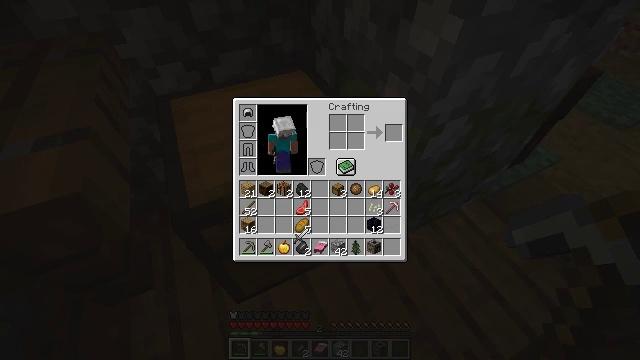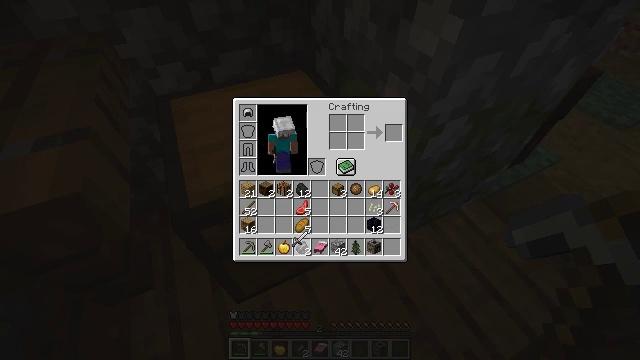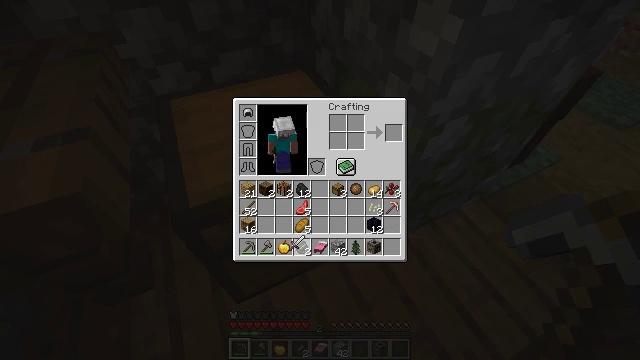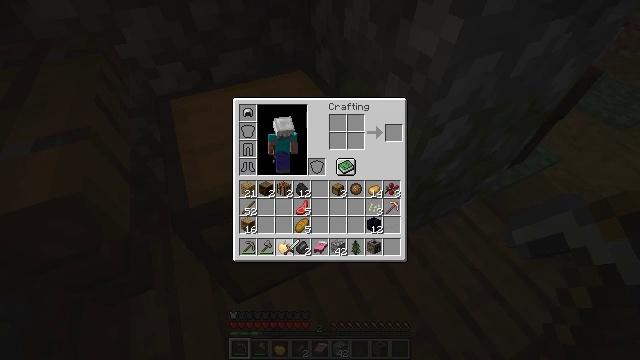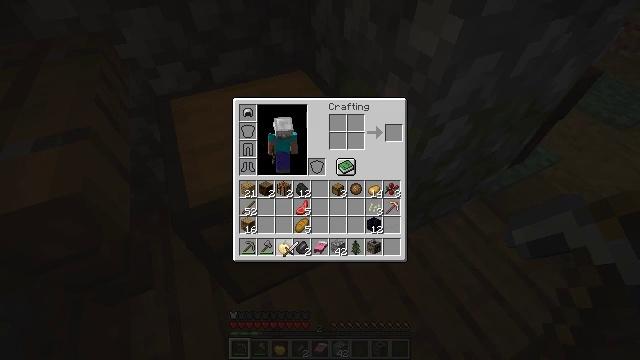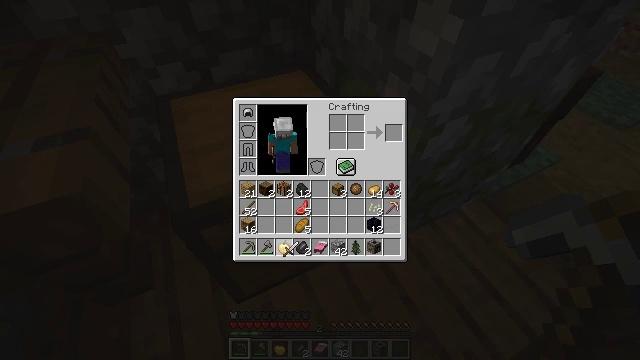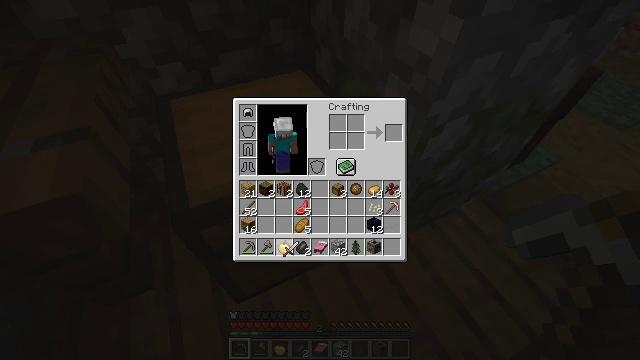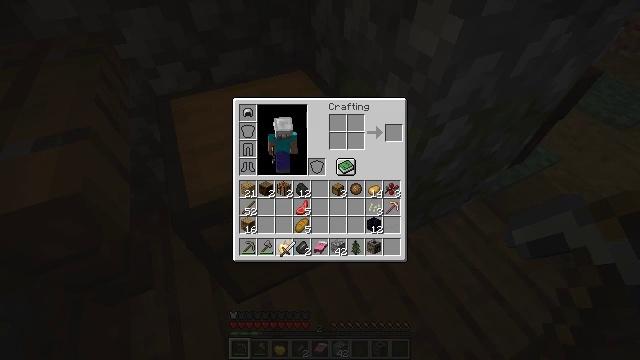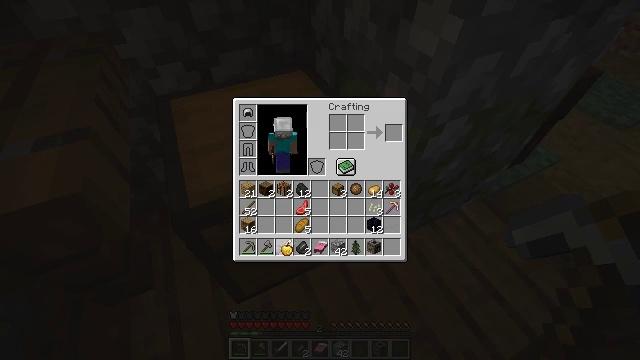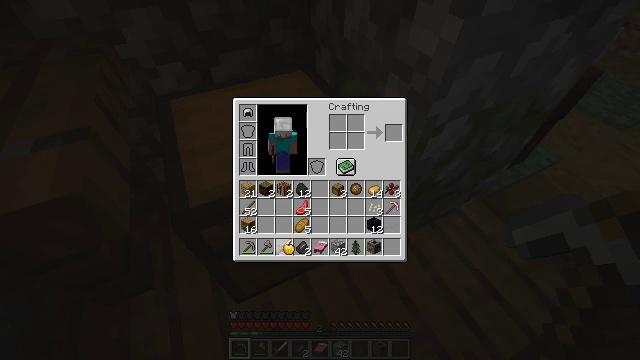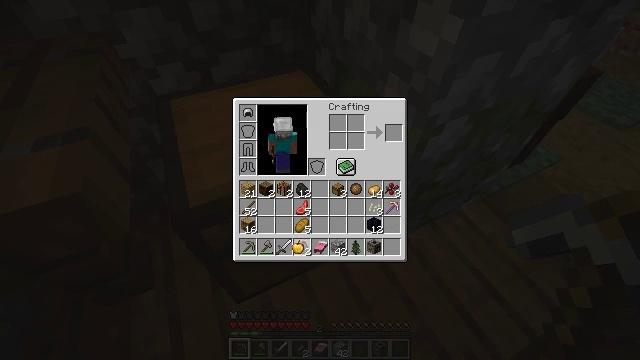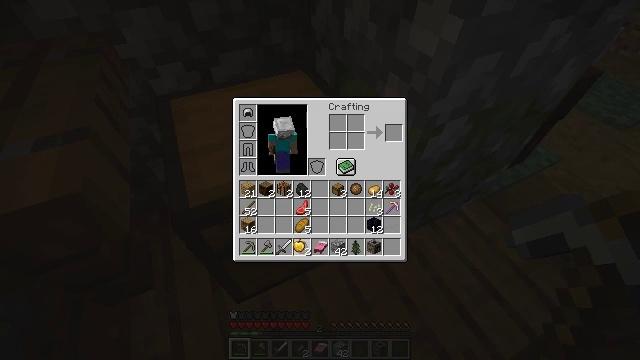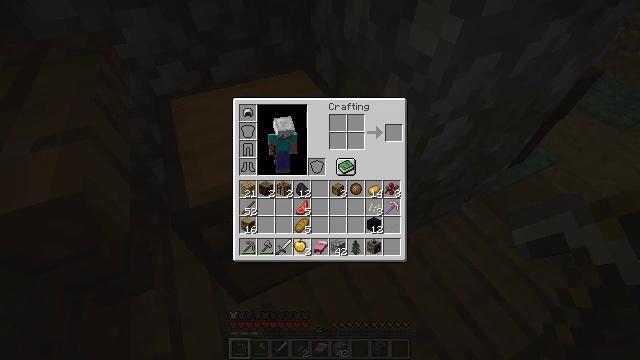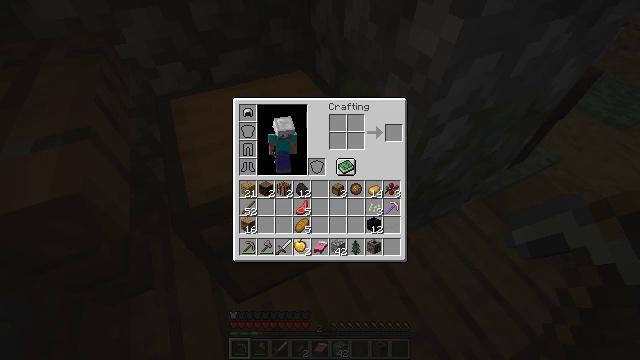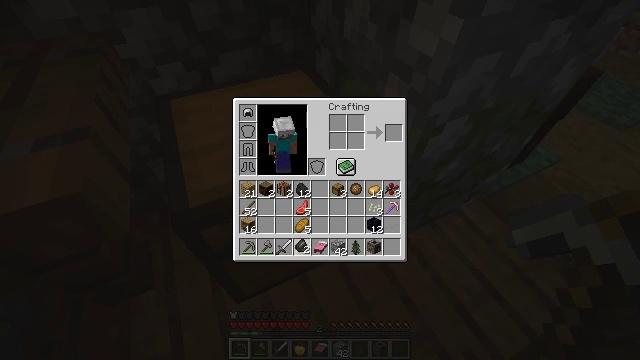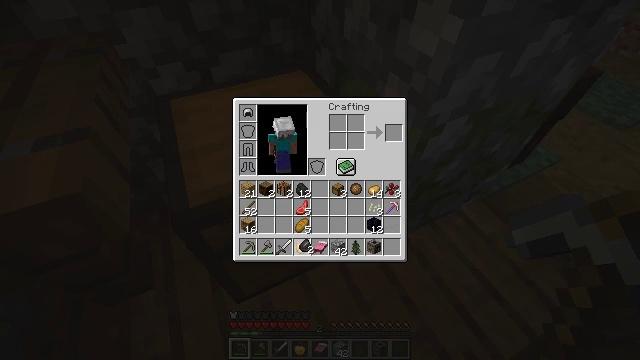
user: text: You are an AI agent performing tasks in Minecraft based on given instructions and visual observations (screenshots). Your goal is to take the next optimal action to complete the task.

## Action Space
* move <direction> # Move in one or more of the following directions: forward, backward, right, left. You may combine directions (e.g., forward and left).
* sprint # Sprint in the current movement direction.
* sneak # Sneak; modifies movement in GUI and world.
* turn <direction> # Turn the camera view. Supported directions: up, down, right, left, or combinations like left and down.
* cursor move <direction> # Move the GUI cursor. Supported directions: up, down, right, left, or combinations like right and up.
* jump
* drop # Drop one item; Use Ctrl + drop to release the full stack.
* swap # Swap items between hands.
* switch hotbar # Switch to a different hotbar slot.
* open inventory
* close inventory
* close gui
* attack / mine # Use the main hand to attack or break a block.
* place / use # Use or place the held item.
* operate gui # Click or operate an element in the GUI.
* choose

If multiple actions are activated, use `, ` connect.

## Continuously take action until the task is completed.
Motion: motion action
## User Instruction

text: Break the chest to retrieve items inside.
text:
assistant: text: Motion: no_op
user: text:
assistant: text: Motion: no_op
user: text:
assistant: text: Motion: no_op
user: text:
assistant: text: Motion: no_op
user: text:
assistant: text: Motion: no_op
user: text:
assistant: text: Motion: operate gui
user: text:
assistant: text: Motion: operate gui
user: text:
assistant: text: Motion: no_op
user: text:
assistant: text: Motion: no_op
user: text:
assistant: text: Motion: cursor move right
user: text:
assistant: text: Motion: no_op
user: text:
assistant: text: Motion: operate gui
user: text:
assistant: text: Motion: operate gui
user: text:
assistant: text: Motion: no_op
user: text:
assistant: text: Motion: no_op
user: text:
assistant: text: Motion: cursor move right
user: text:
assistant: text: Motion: no_op
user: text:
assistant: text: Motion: no_op
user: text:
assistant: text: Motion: no_op
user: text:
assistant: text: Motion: no_op
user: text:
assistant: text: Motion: operate gui
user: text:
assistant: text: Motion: operate gui
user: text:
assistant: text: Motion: no_op
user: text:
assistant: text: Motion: no_op
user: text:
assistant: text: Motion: no_op
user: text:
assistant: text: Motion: no_op
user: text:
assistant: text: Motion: no_op
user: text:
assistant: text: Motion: no_op
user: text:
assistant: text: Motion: no_op
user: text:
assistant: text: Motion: operate gui